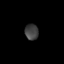
Tissue: lung
Cell type: Epithelial cells
Senescence score: 0.1168
Nuclear area (px): 212
Mean DAPI intensity: 63.943